Field crop: tomato
Growth stage: 1
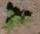
Species: solanum